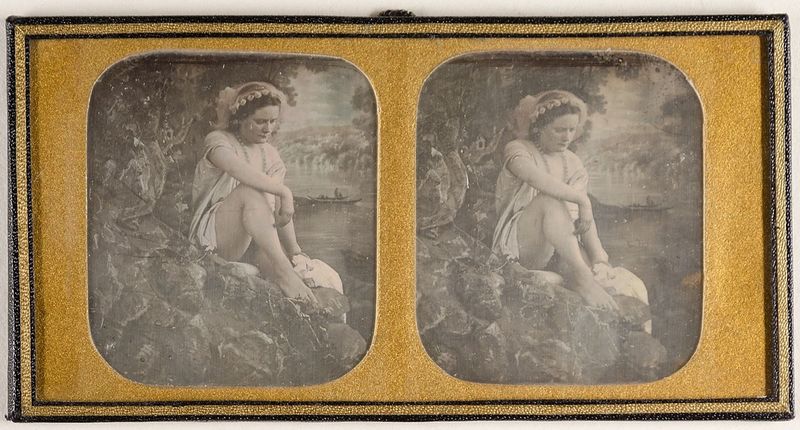
Titel: Nach dem Bade
Standort: Hamburg
Institution: Museum für Kunst und Gewerbe Hamburg
Schlagwörter: felsen, frau, schleier, kleidung, bild, portrait, figur, fotografie, photographie, handkoloriert, daguerreotypie, stereofotografie, accessoires, stereophotographie, bildwerke, angewandte und bildende kunst, hessische systematik, porträt, zubehör, porträtfotografie, porträtphotographie, beinstellungen, beinhaltungen, handkolorierung, stereoskopische, stereoskopisches